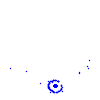
Particle: proton